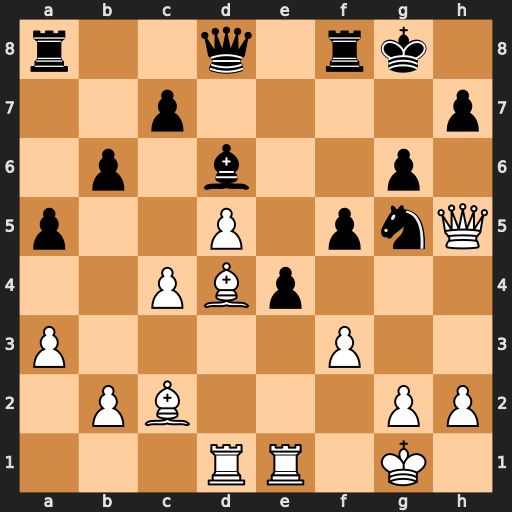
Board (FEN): r2q1rk1/2p4p/1p1b2p1/p2P1pnQ/2PBp3/P4P2/1PB3PP/3RR1K1
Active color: w
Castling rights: -
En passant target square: -
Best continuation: Qh6 Rf7 h4 Nxf3+ gxf3